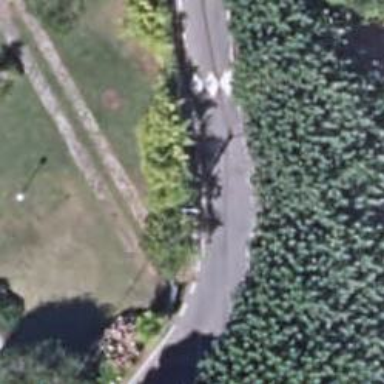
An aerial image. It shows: Bump for traffic calming.